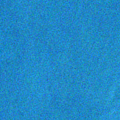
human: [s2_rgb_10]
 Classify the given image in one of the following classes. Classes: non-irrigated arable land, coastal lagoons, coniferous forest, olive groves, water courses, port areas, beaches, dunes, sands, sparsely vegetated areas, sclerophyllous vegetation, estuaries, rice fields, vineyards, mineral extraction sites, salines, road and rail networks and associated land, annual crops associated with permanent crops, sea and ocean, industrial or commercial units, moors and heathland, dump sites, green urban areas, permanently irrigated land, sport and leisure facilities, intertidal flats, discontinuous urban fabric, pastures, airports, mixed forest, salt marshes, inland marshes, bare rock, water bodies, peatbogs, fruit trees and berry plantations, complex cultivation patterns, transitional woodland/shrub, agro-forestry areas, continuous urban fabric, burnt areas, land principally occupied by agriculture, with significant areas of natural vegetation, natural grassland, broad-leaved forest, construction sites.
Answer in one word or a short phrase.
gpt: sea and ocean